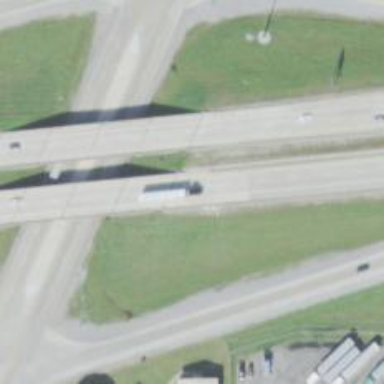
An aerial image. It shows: Beam bridge on motorway.